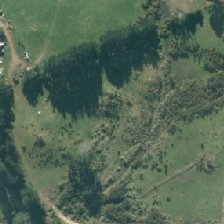
Land cover: grose_broom